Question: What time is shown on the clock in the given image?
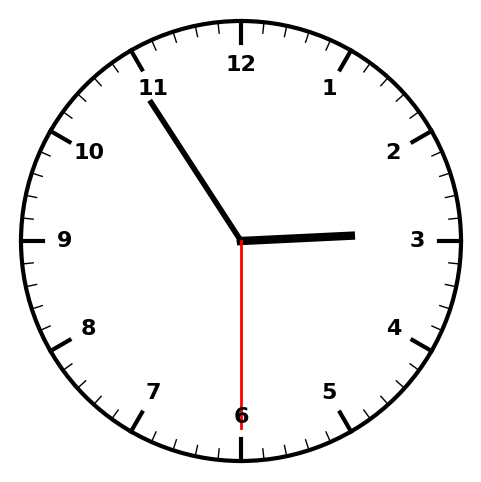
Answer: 02:54:30